Question: Using ggplot, is it possible to get "R-style" x/y axes that don't meet at the origin and that instead consist of two disconnected ranges, as in the following example?

The reason here is mainly to get ggplot plots to look consistent next to pure-R ones.
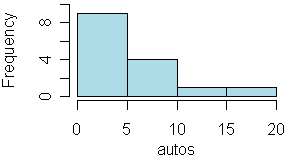
Answer: Try this,
'''
library(ggplot2)
d <- data.frame(x=1:10, y=rnorm(10))
base_breaks_x <- function(x){
b <- pretty(x)
d <- data.frame(y=-Inf, yend=-Inf, x=min(b), xend=max(b))
list(geom_segment(data=d, aes(x=x, y=y, xend=xend, yend=yend), inherit.aes=FALSE),
scale_x_continuous(breaks=b))
}
base_breaks_y <- function(x){
b <- pretty(x)
d <- data.frame(x=-Inf, xend=-Inf, y=min(b), yend=max(b))
list(geom_segment(data=d, aes(x=x, y=y, xend=xend, yend=yend), inherit.aes=FALSE),
scale_y_continuous(breaks=b))
}
ggplot(d, aes(x,y)) +
geom_point() +
theme_bw() +
theme(panel.border = element_blank(),
panel.grid.major = element_blank(),
panel.grid.minor = element_blank()) +
base_breaks_x(d$x) +
base_breaks_y(d$y)
'''

Edit: a <URL>.